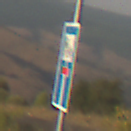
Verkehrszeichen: SackgasseRadverkehrFussgaengerDurchlaessig
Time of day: SunriseSunset
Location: Outdoor (Nature)
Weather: Clear
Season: NotSpecified
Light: Natural